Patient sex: M
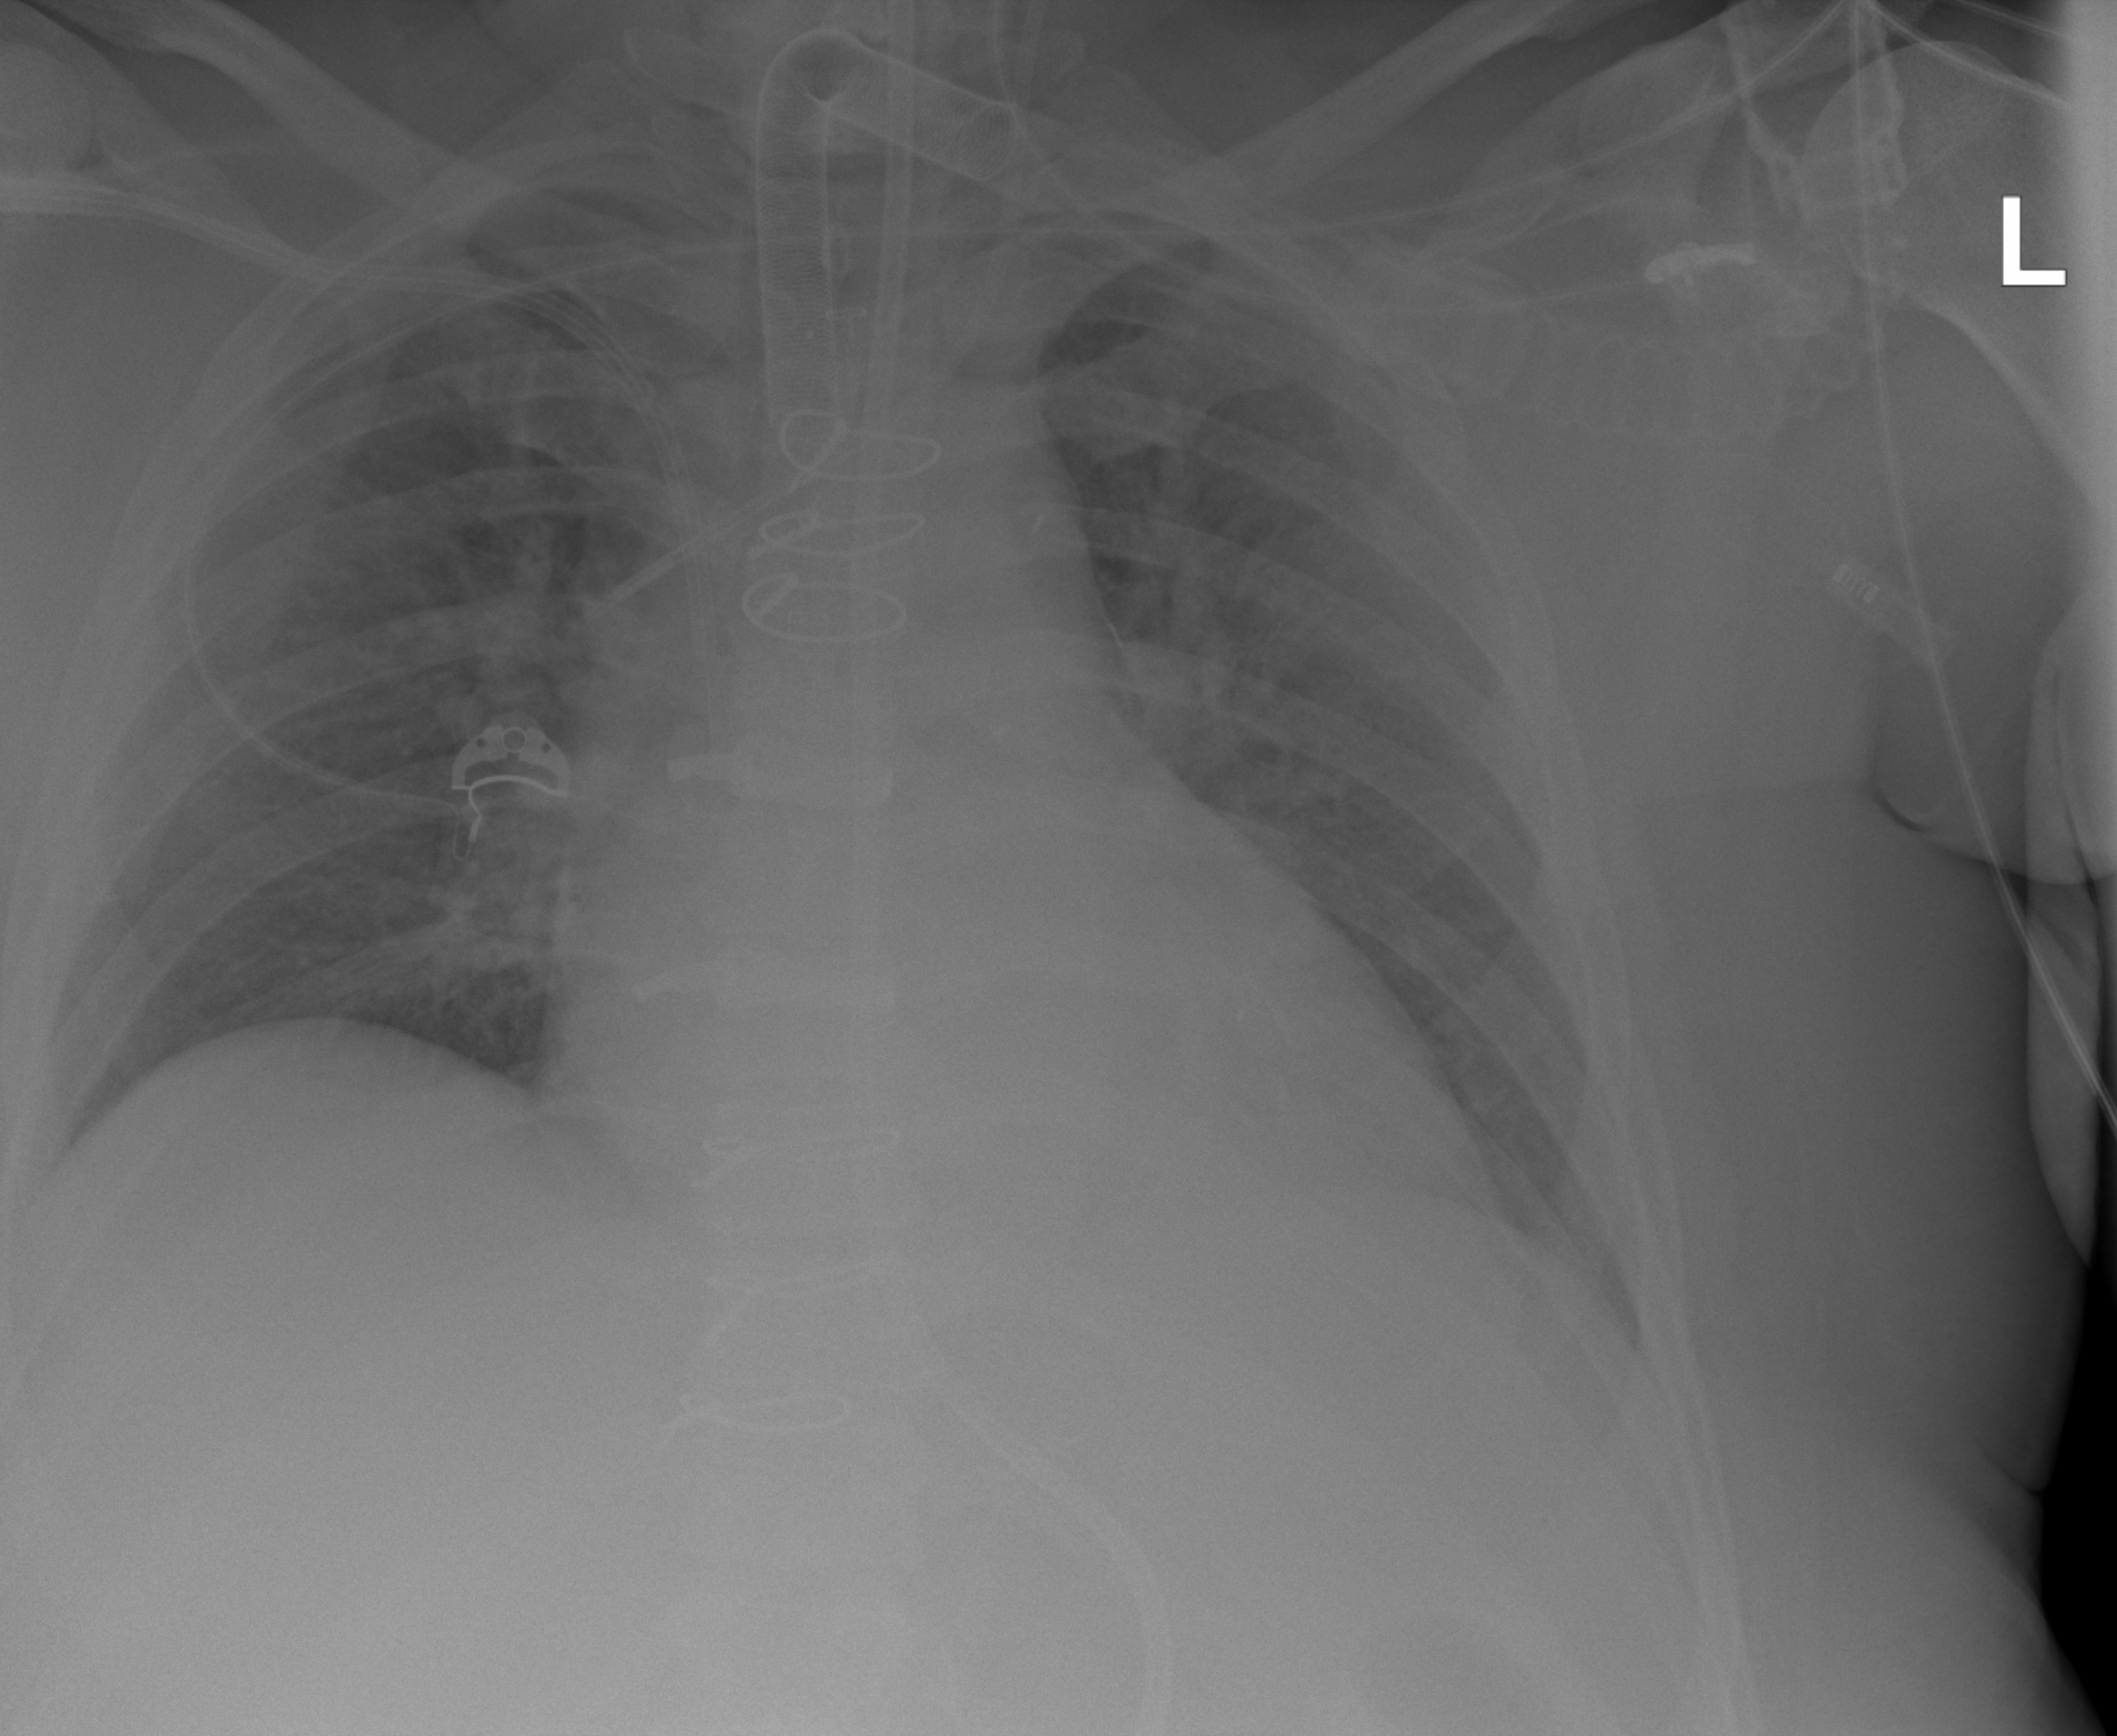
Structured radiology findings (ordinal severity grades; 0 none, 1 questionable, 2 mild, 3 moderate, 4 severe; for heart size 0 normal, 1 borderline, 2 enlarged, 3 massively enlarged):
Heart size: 2
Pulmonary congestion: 0
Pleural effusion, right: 0
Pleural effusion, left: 0
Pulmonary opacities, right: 2
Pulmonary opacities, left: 2
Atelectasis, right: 2
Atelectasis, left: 2